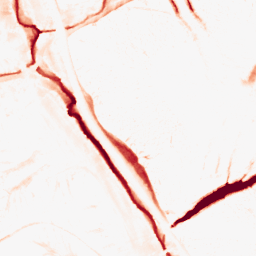
Category: morphological
Decomposition family: tophat
Decomposition parameters: size: 10
mode: black
Upsampling method: cubic_mitchell
Upsampling parameters: scale: 4
Upsampling scale: 4